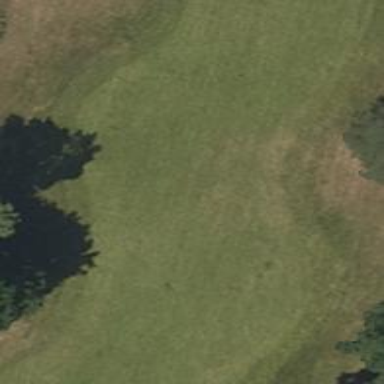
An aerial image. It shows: View of golf hole.